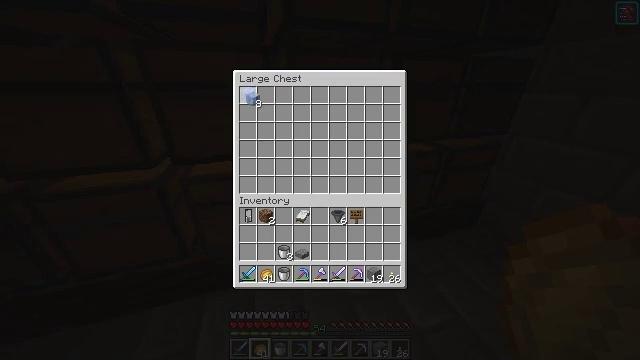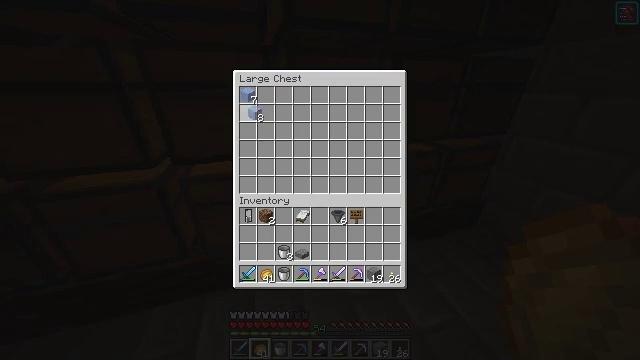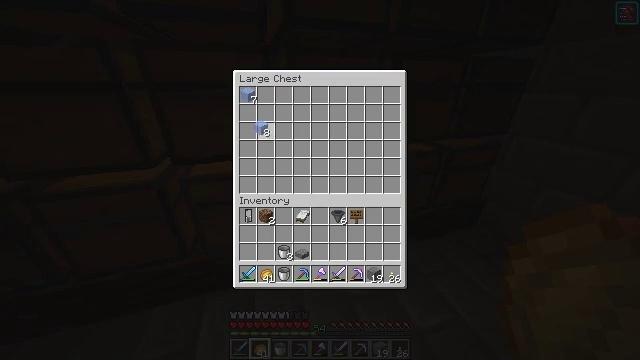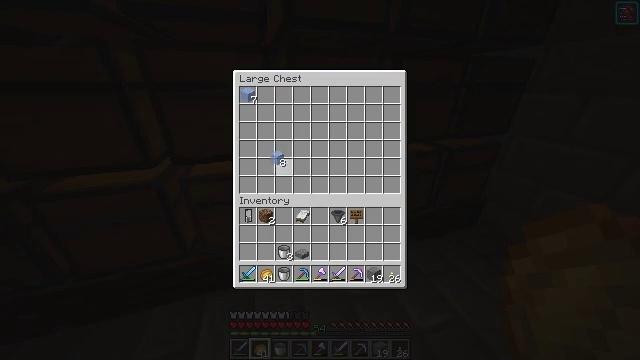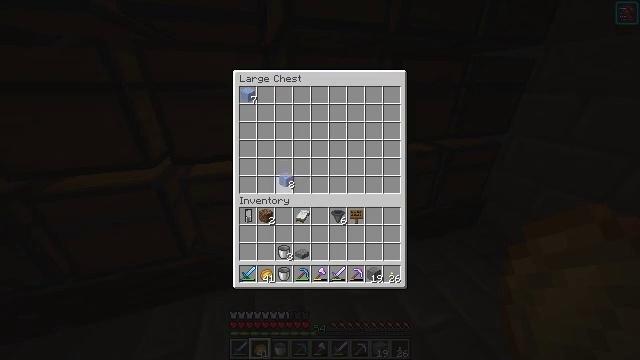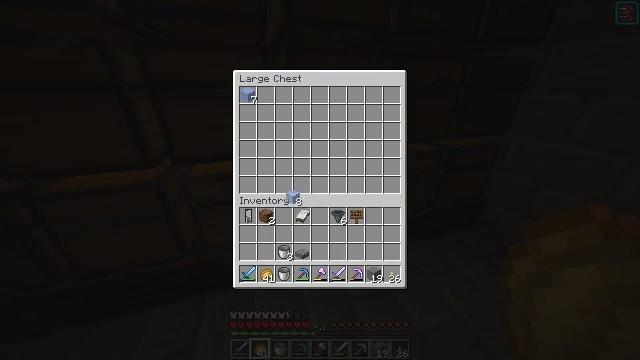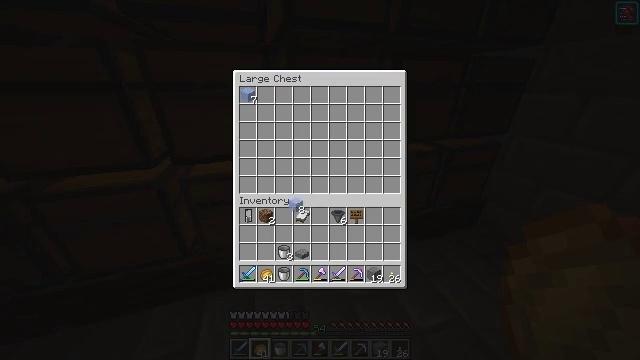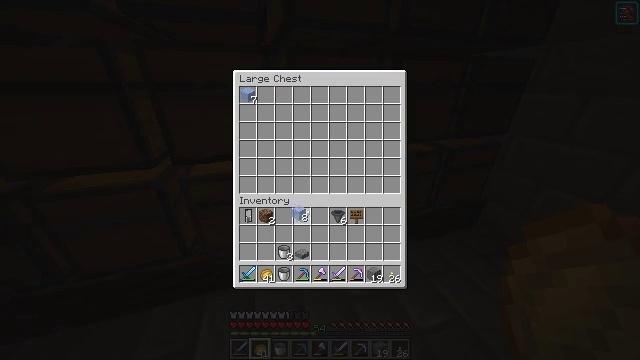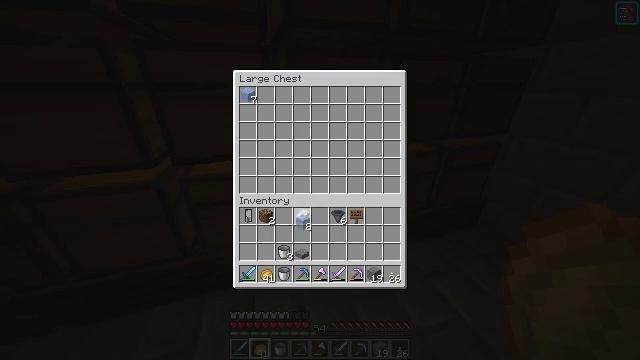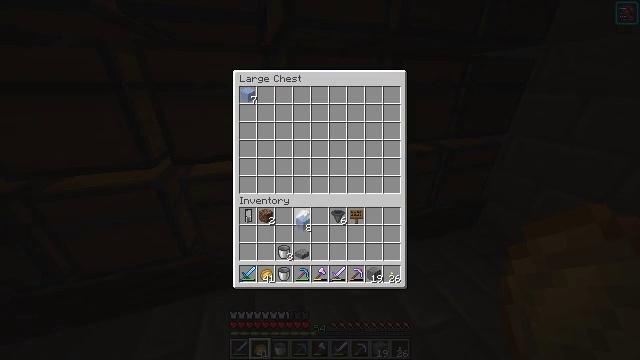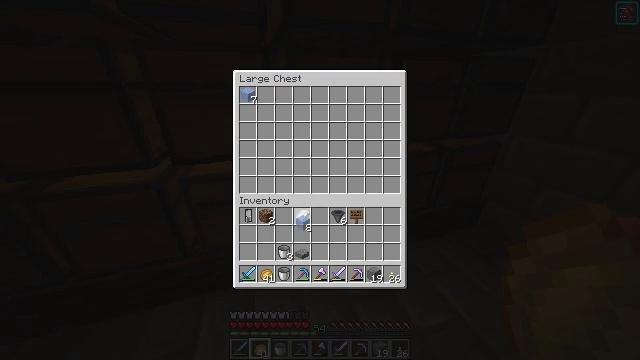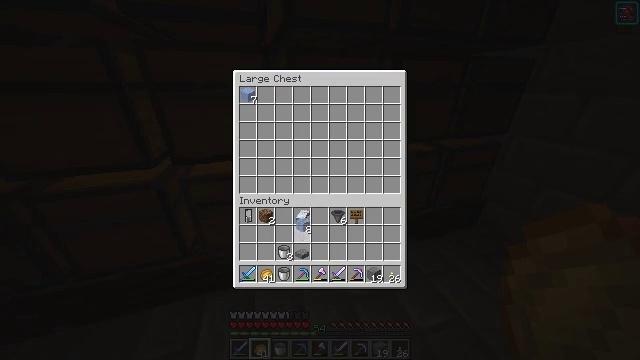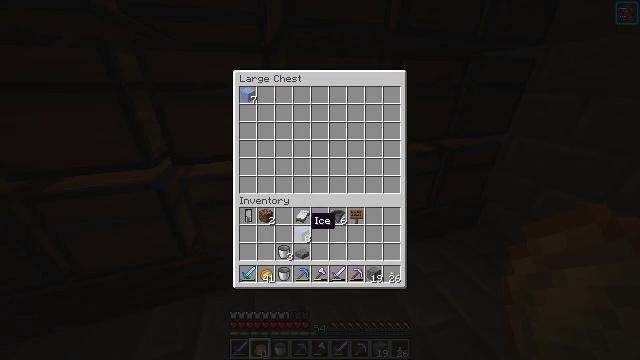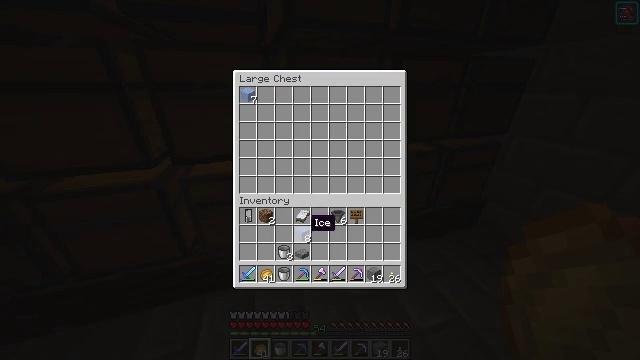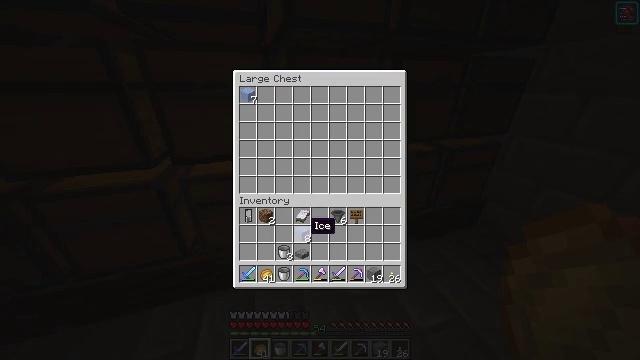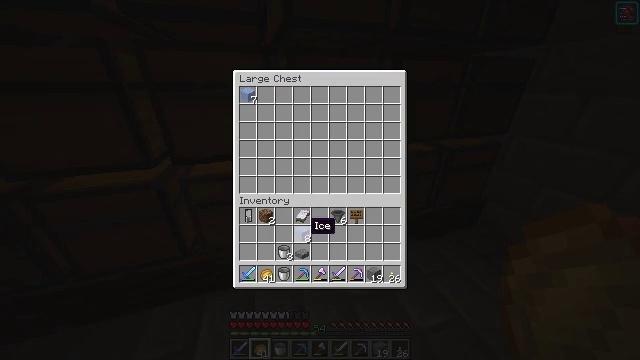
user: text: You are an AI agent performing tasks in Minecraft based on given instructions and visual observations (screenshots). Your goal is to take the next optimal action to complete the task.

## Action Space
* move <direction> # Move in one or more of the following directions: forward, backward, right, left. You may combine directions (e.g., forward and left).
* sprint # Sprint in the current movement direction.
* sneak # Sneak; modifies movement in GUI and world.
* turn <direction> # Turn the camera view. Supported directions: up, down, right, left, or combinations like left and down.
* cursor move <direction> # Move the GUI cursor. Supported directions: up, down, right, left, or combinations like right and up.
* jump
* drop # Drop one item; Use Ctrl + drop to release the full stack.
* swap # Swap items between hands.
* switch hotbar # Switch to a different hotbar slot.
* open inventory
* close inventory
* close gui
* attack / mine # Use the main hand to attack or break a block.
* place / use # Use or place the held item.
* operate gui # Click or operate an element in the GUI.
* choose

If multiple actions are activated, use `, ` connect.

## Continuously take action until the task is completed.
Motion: motion action
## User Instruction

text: Craft some packed ice.
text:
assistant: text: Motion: cursor move down
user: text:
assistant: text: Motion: cursor move down
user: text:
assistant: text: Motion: cursor move right and down
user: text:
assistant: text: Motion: cursor move right and down
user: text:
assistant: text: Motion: cursor move right and down
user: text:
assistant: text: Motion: cursor move down
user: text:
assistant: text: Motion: cursor move down
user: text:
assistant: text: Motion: cursor move down
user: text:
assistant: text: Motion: no_op
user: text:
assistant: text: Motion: operate gui
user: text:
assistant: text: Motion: operate gui
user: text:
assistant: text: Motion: no_op
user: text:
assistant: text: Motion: no_op
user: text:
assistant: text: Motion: no_op
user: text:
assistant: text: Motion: no_op
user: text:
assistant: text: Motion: no_op
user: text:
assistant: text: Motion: no_op
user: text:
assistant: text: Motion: cursor move left and up
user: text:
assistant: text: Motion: cursor move left and up
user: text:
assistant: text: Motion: cursor move left and up
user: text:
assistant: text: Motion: cursor move up
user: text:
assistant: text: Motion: no_op
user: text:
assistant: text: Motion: no_op
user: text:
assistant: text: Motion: cursor move up
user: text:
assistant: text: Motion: operate gui
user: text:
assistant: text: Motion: operate gui
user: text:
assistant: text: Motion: cursor move right and down
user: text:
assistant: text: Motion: cursor move right and down
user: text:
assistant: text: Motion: cursor move right and down
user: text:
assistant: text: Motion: cursor move down